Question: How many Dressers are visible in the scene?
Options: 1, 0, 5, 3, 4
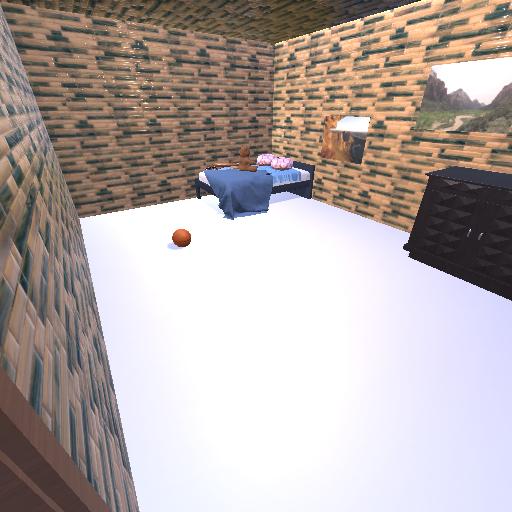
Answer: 1